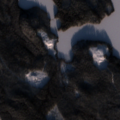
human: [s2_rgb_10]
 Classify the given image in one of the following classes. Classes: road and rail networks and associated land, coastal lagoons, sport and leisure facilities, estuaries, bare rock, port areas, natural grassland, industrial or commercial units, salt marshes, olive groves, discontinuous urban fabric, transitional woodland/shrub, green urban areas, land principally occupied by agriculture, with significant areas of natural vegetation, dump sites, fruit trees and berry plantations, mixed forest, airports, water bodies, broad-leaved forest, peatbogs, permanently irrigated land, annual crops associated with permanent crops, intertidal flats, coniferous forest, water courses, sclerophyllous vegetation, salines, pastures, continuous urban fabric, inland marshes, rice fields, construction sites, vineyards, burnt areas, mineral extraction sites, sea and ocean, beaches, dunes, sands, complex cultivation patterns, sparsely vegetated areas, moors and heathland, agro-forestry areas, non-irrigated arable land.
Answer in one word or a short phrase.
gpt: coniferous forest, water bodies